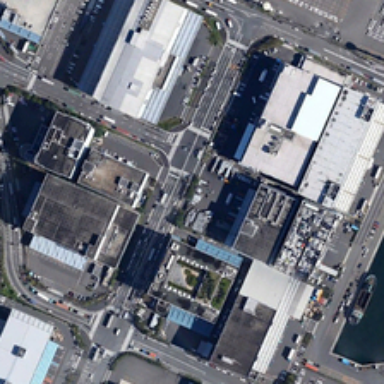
Near the ocean is a vast industrial area .